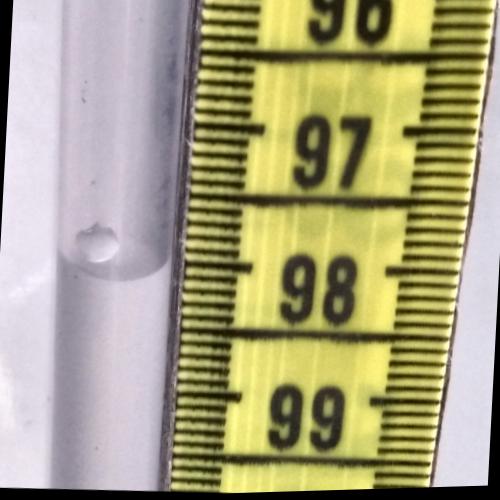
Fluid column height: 98.1 cm